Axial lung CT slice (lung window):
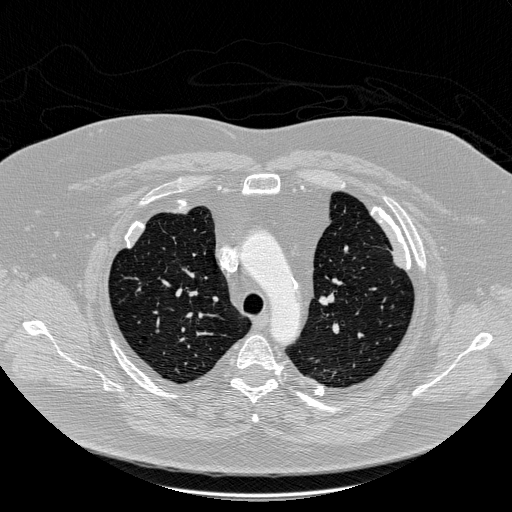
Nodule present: no